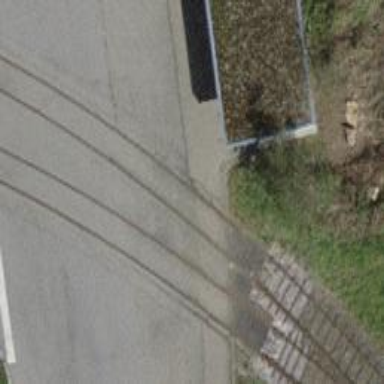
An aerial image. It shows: Single railway spur track.